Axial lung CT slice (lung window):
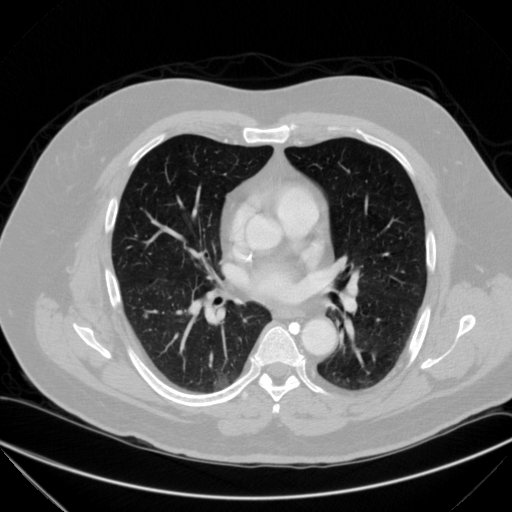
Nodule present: yes
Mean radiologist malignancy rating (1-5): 2.667